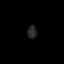
Tissue: lung
Cell type: Fibroblasts
Senescence score: 0.6207
Nuclear area (px): 123
Mean DAPI intensity: 37.984